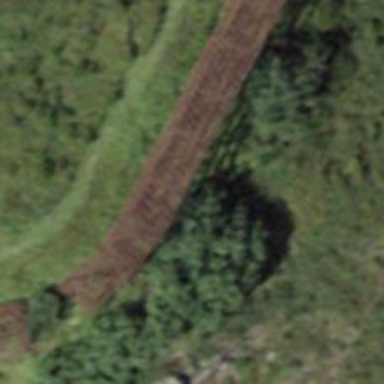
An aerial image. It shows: Structure designed for avalanche protection.